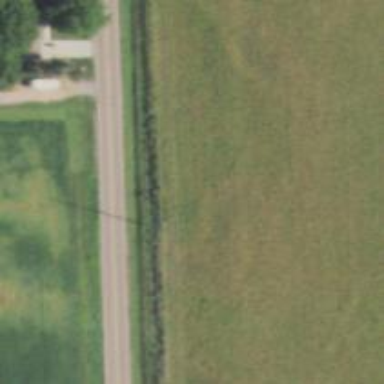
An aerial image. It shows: Power pole.